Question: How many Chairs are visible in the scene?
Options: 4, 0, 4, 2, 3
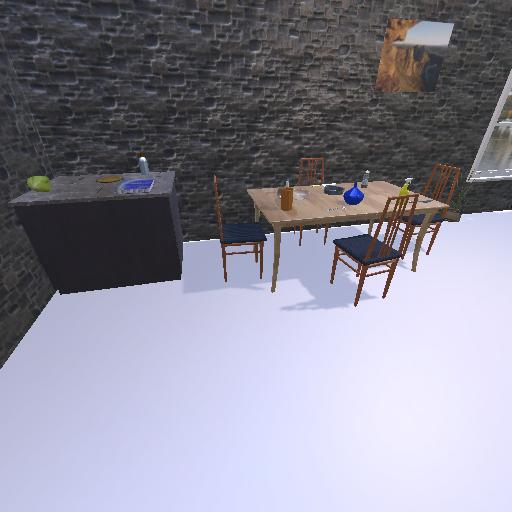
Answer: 4